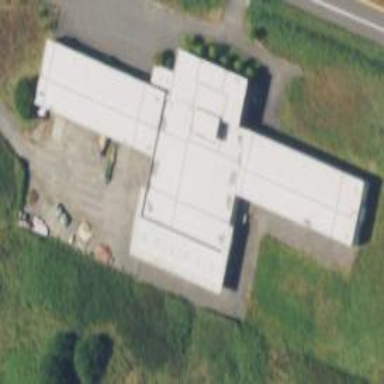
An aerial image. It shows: College building.